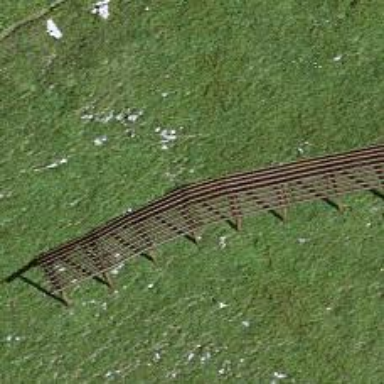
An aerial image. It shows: Snow fence that is man-made.